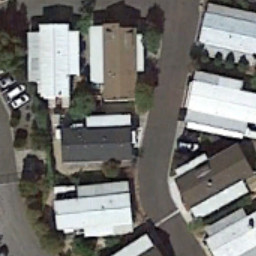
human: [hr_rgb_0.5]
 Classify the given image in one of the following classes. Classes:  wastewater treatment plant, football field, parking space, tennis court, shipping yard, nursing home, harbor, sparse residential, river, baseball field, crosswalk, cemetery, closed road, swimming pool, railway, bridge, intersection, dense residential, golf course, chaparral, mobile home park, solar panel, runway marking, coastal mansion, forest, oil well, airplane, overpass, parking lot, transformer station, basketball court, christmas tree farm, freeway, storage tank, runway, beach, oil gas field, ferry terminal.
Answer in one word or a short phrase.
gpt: mobile home park